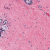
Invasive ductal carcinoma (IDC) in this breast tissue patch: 0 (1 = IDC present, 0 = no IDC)